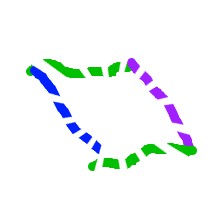
Shape: parallelogram